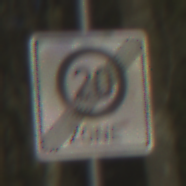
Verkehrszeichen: EndeZone20
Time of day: MorningAfternoon
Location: Outdoor (Nature)
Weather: Clear
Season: Winter
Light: Natural